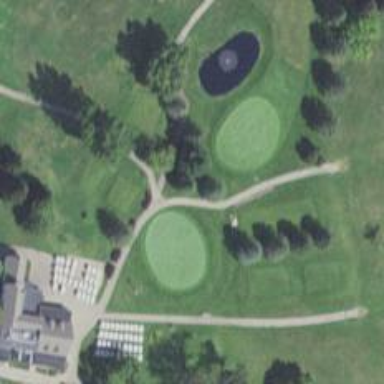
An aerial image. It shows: Path for both roads and golfers.